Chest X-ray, PA view. Patient: 33 years old, sex M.
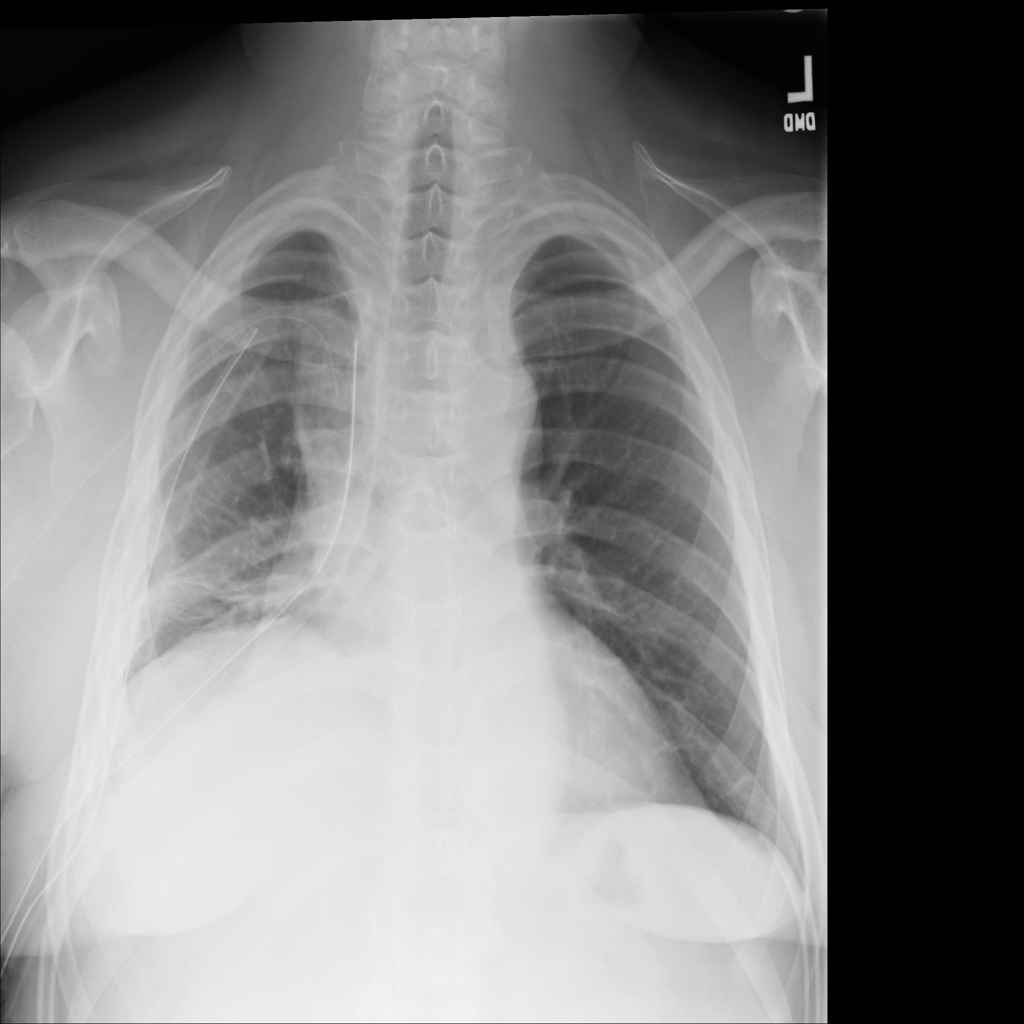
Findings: Atelectasis